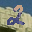
Label: 2